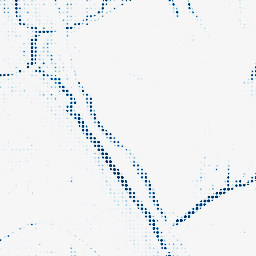
Category: morphological
Decomposition family: morphological_rect
Decomposition parameters: operation: closing
width: 10
height: 5
Upsampling method: sinc_blackman
Upsampling parameters: scale: 8
kernel_size: 4
Upsampling scale: 8